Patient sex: F
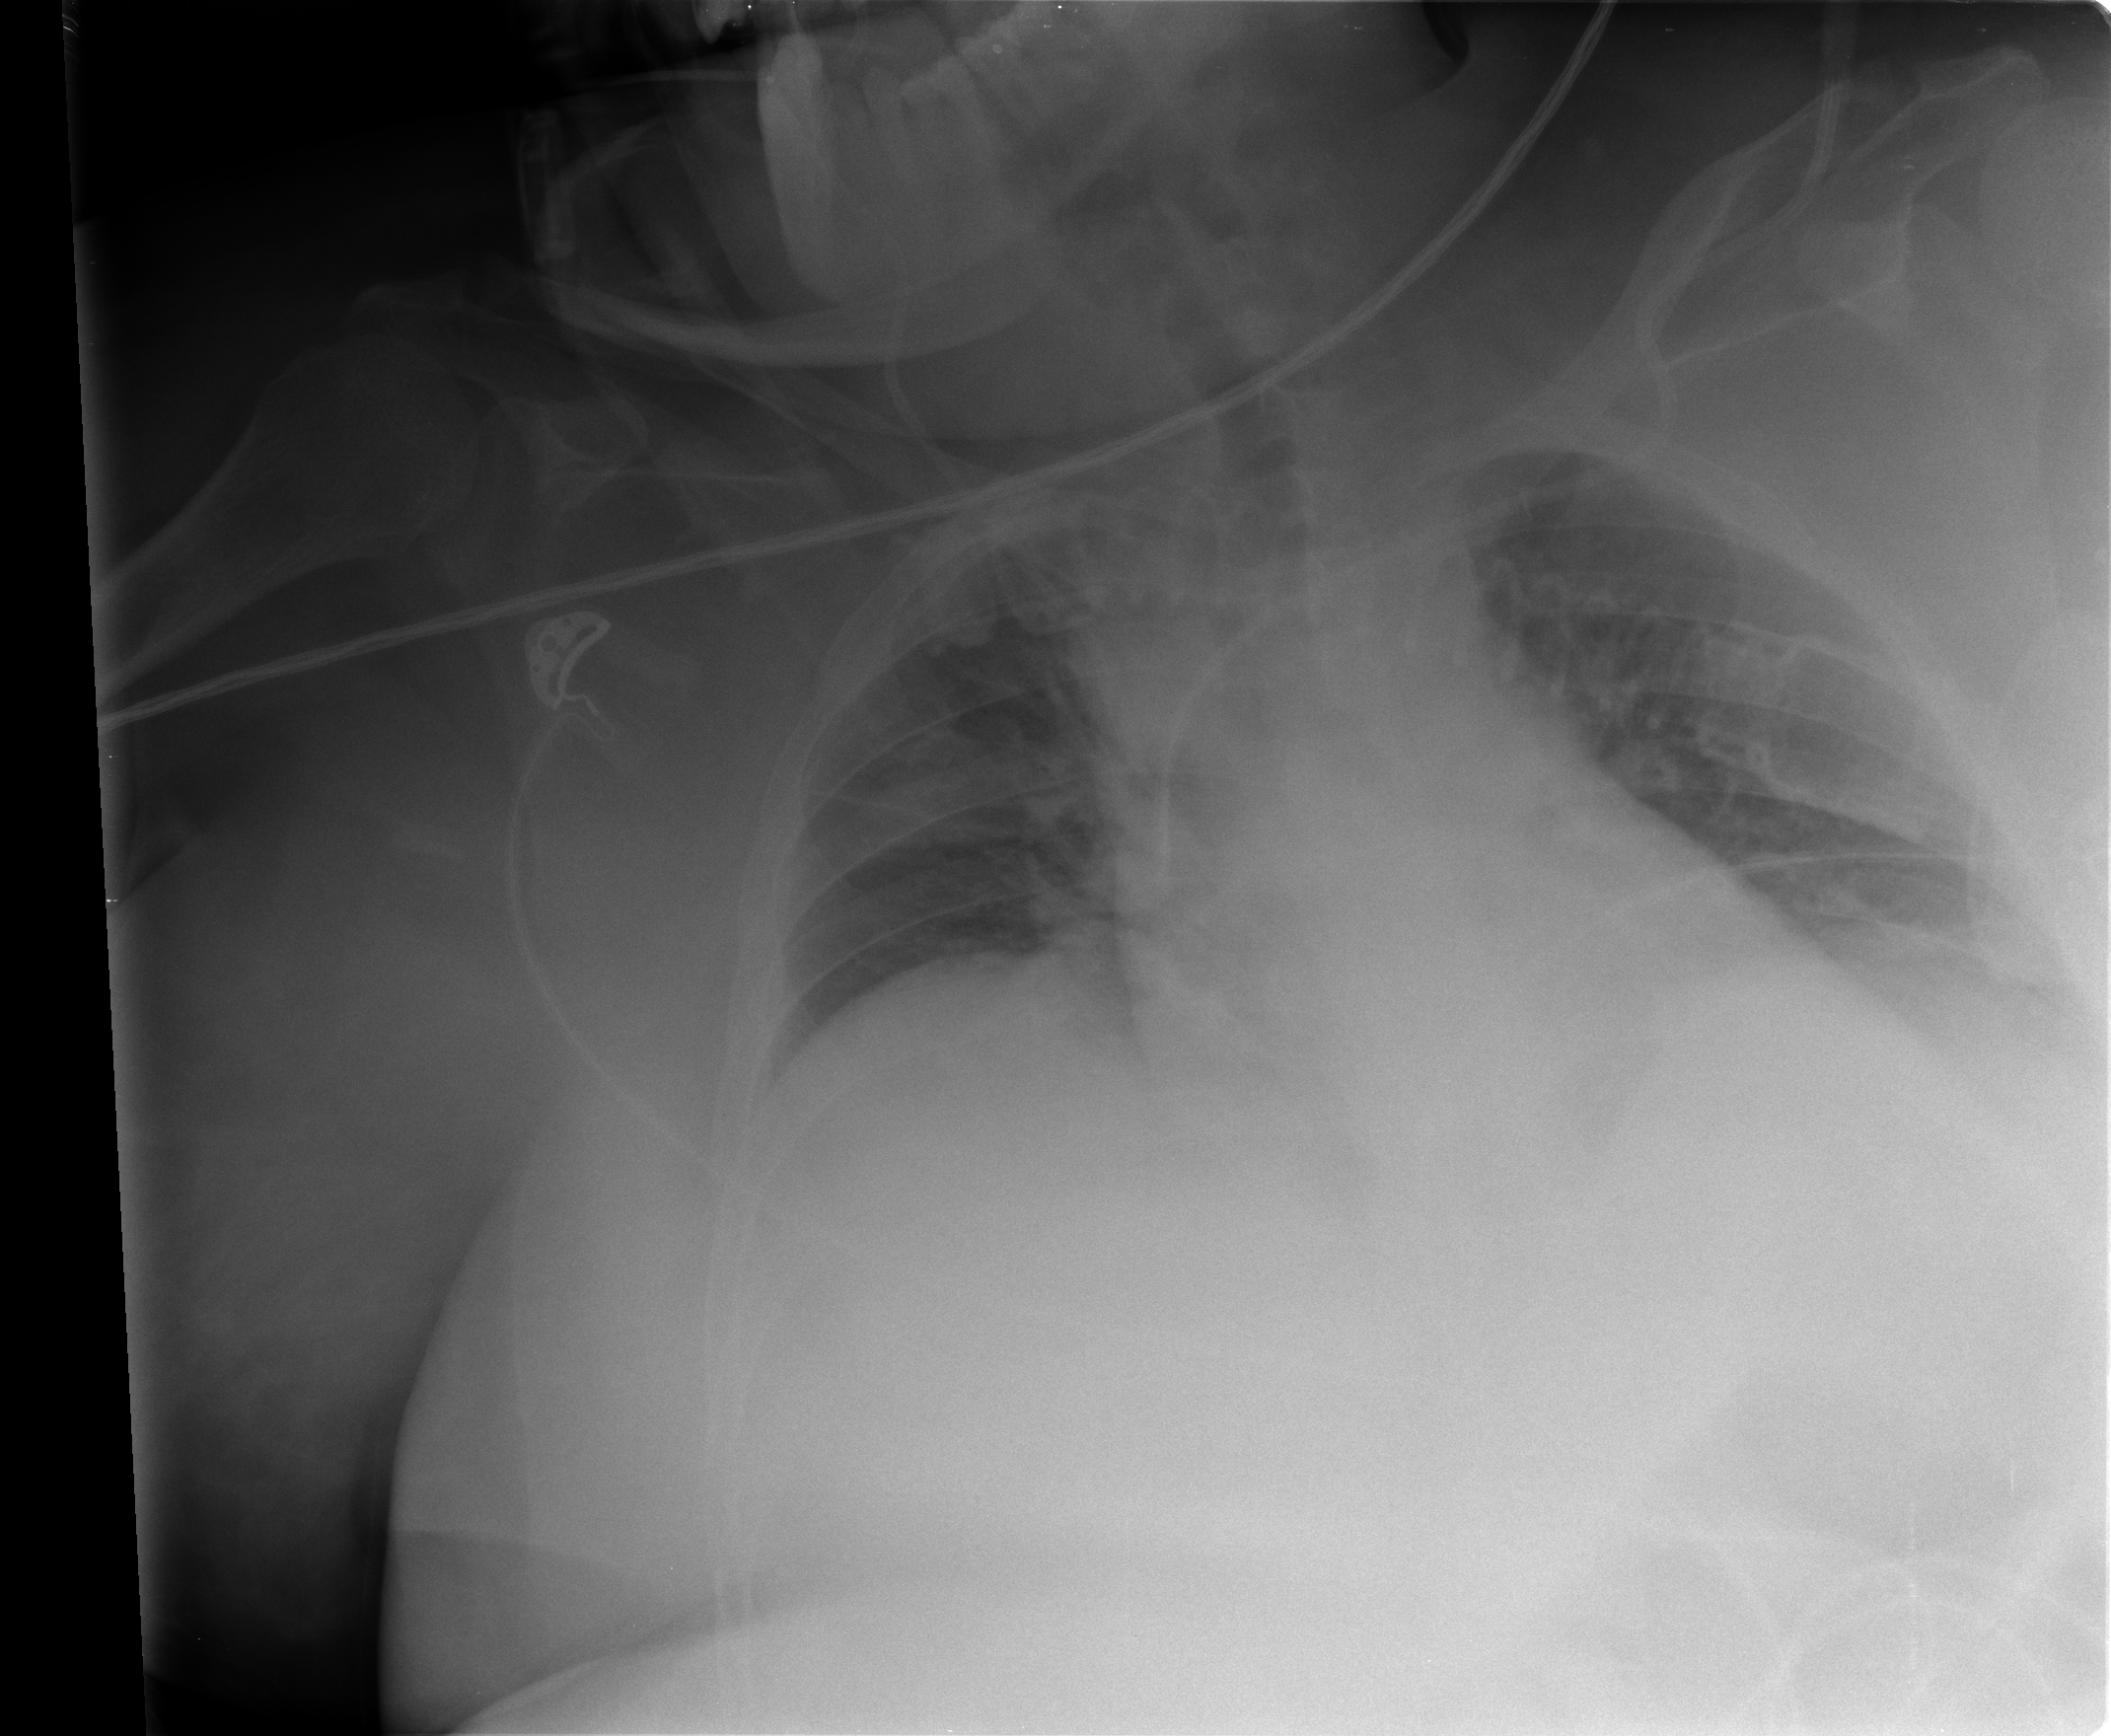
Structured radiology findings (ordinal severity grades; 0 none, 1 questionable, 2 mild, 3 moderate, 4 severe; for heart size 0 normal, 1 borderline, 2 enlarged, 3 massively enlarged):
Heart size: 0
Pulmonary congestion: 2
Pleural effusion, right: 0
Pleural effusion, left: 0
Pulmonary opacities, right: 0
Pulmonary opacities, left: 0
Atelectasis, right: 2
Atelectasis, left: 2